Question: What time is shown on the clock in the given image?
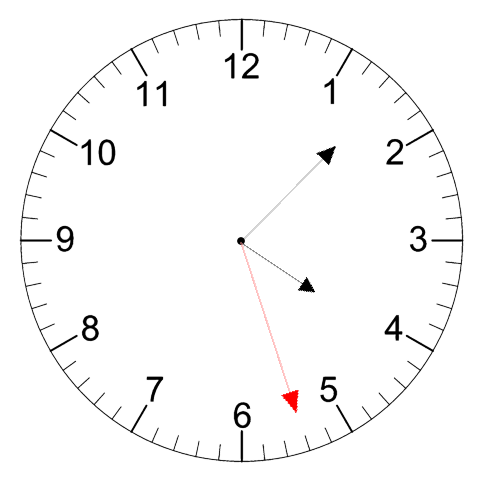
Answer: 04:07:27